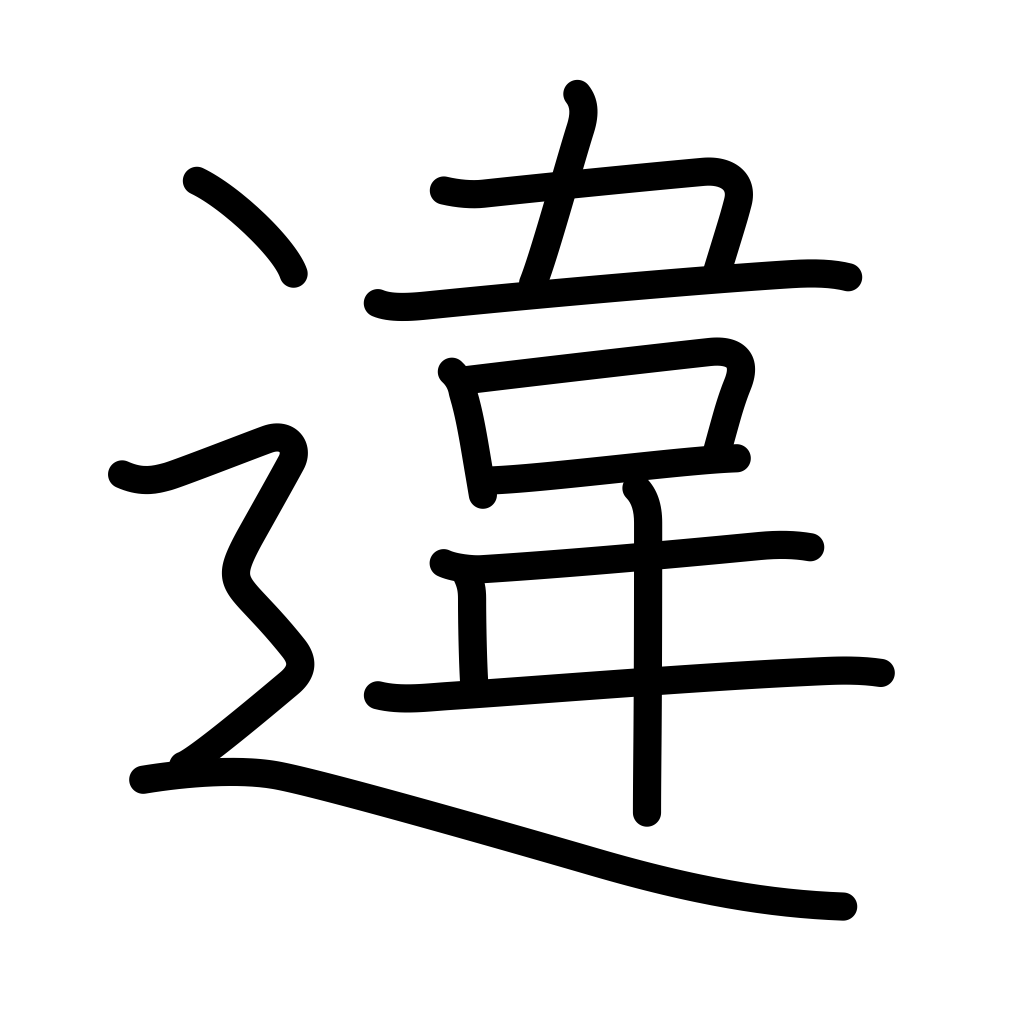
Meaning: difference, differ